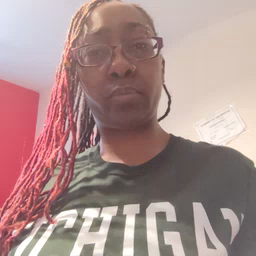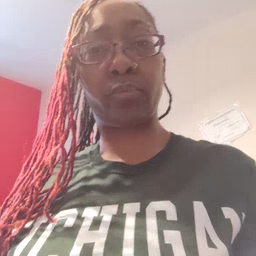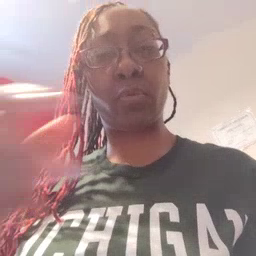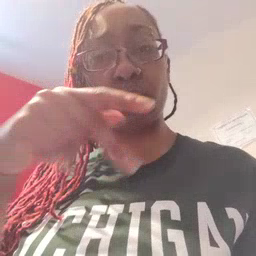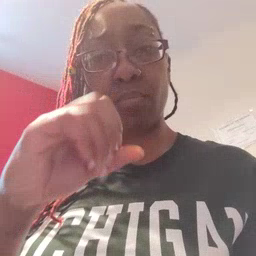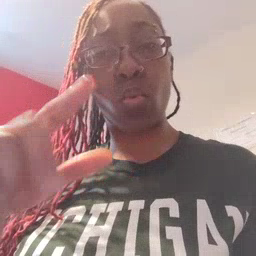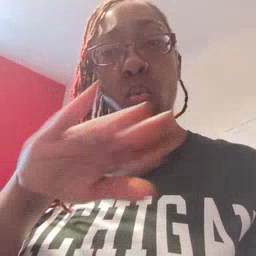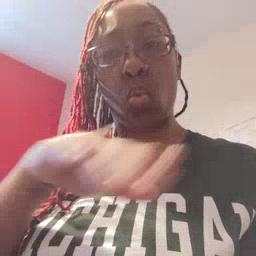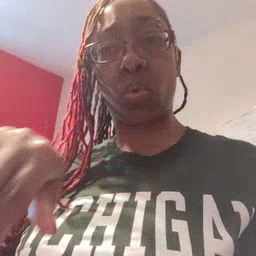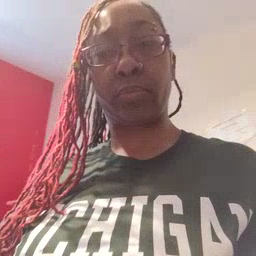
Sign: pool